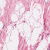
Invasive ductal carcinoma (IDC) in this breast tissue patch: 0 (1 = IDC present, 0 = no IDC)